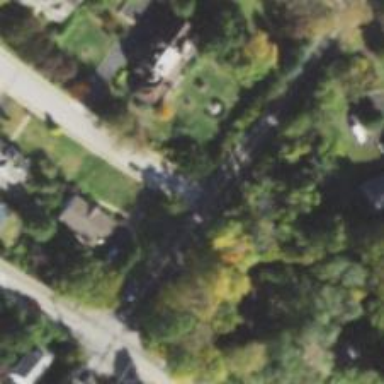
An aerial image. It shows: Unmarked road crossing.